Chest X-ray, PA view. Patient: 88 years old, sex F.
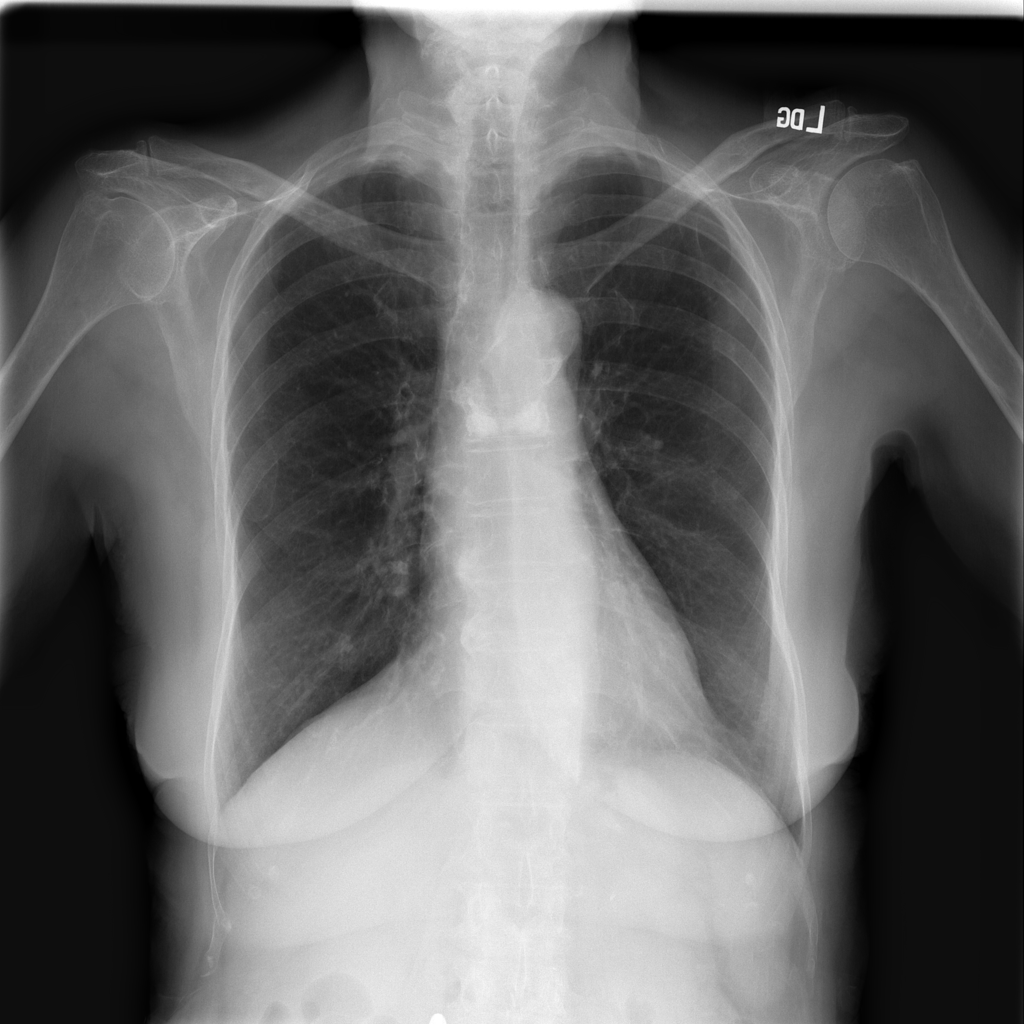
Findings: No Finding